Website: bh-photo
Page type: address-validator
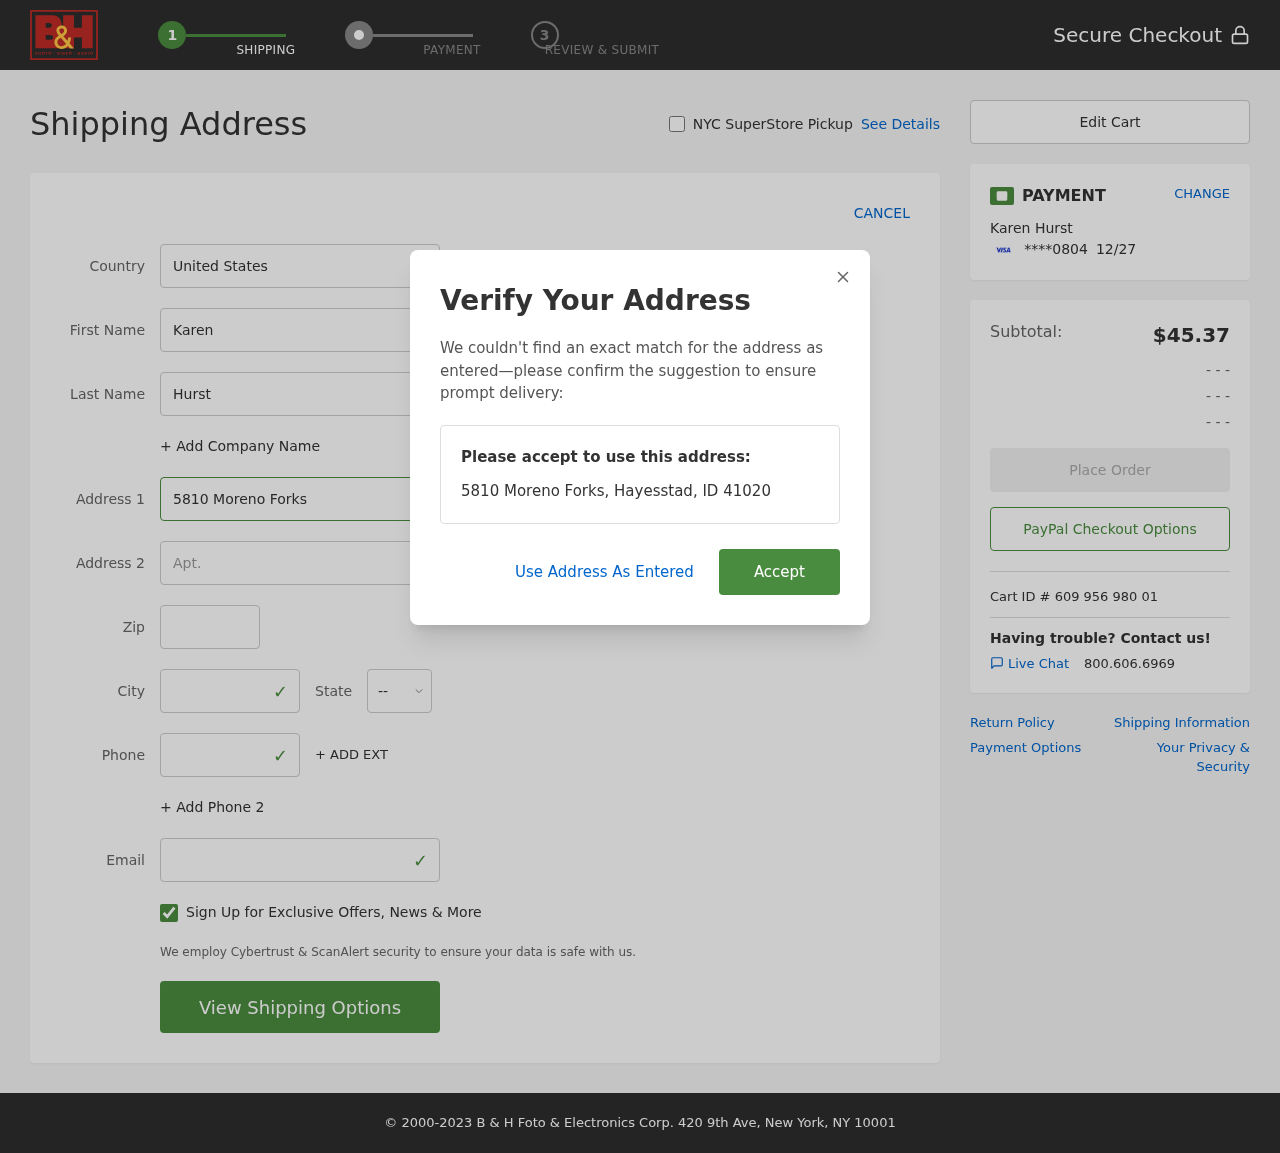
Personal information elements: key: PII_CARD_EXPIRY
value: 12/27
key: PII_CARD_LAST4
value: ****0804
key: PII_CITY
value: Hayesstad
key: PII_COUNTRY
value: United States
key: PII_EMAIL
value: karen_hurst@yahoo.com
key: PII_FIRSTNAME
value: Karen
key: PII_FULLNAME
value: Karen Hurst
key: PII_LASTNAME
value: Hurst
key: PII_PHONE
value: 6028860027
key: PII_POSTCODE
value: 41020
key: PII_STATE_ABBR
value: ID
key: PII_STREET
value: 5810 Moreno Forks
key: PII_STREET2
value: Apt. 997
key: PII_CITY_STATE_ZIP
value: Hayesstad, ID 41020
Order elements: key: ORDER_SUBTOTAL
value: $45.37
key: ORDER_ID
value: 609 956 980 01